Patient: sex M, age 76
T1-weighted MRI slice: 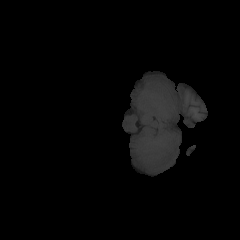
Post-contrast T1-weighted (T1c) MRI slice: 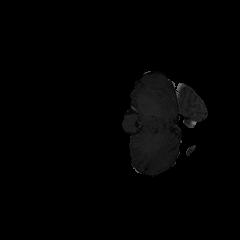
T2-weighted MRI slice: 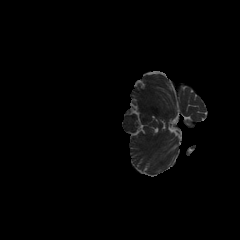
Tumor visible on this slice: no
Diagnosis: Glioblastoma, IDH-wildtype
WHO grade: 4